Interaction volume radius: 5 \u00c5
Interaction volume height: 25 \u00c5
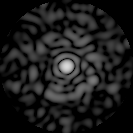
Disorder parameter: 0.8332